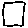
Label: square